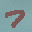
Label: 7